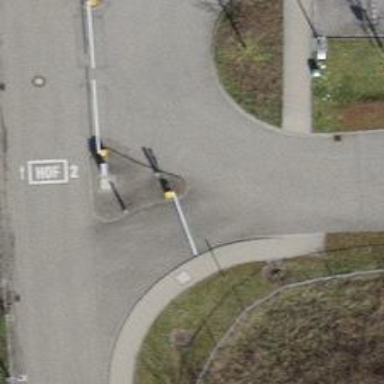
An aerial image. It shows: Lift gate barrier.